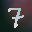
Label: 7